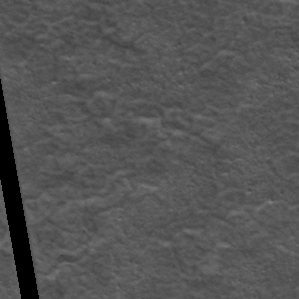
Label: frost